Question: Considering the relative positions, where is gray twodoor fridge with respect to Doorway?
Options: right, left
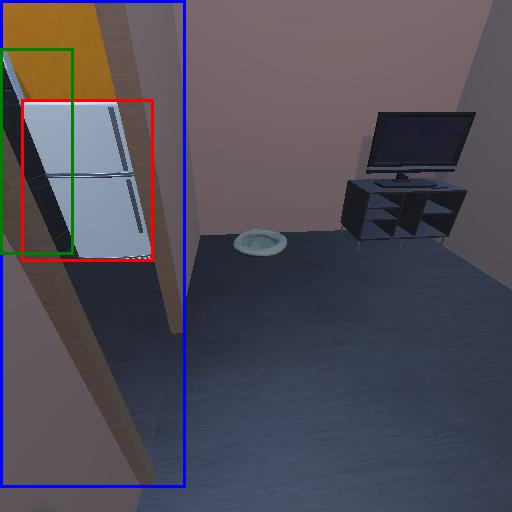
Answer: right